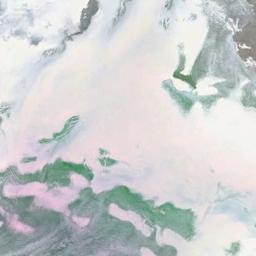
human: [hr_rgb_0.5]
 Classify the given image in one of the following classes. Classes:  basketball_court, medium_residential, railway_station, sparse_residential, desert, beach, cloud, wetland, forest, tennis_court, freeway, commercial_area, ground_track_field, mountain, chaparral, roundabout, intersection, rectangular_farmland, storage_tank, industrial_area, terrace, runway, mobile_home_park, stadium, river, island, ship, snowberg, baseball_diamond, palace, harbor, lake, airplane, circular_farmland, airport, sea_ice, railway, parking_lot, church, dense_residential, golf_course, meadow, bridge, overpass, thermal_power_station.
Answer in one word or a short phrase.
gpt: snowberg